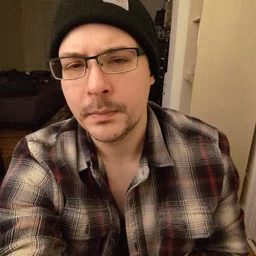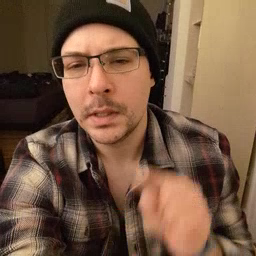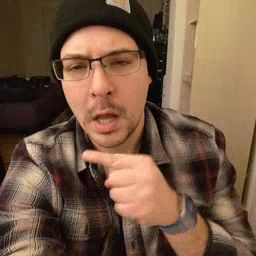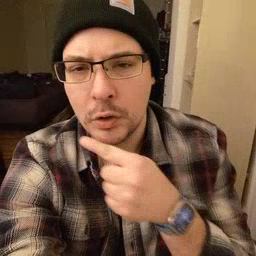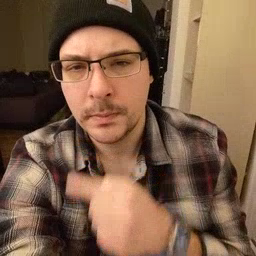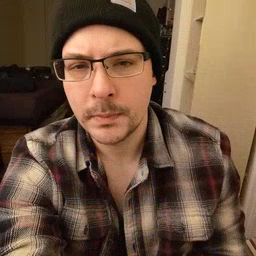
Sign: carrot